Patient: sex M, age 38
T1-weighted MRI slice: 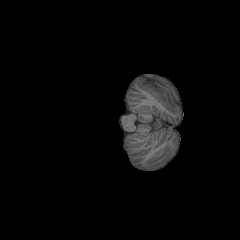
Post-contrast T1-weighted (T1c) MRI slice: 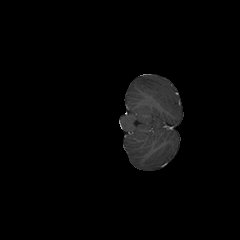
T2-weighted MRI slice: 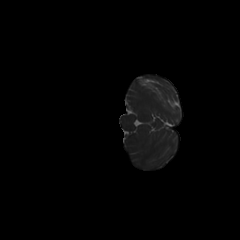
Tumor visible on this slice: no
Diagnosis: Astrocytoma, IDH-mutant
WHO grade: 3